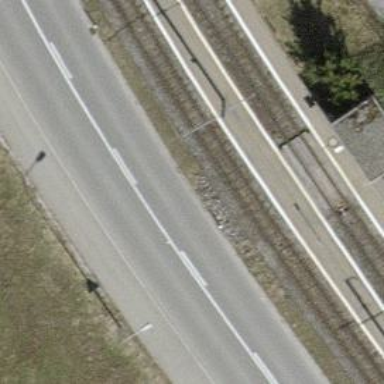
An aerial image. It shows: Light rail stop with public transport stop position along the railway.